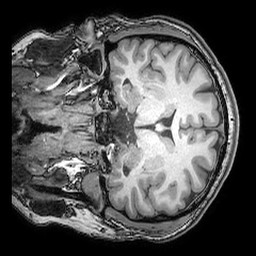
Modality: T1w
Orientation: coronal
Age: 25
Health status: ill
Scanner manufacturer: philips
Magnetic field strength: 3 T
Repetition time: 0.007 s
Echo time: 0.0035 s